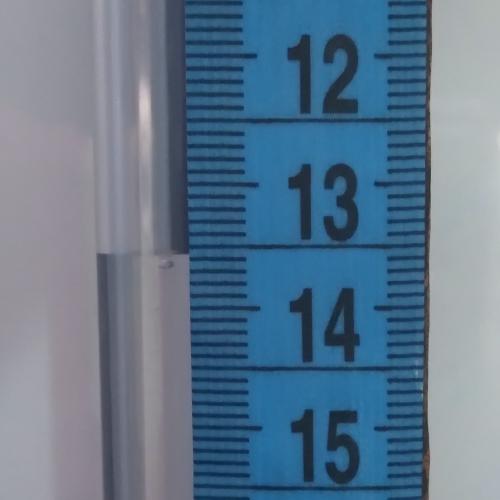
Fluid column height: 13.6 cm